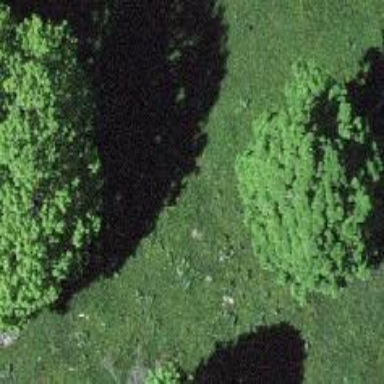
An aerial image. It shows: Forest area dominated by needle-leaved trees.